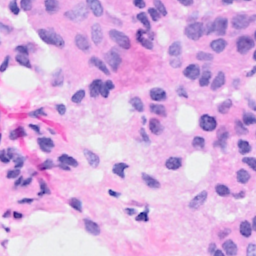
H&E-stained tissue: Breast